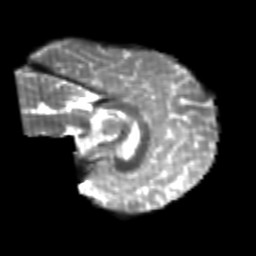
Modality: T2w
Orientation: sagittal
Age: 20
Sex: female
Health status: healthy
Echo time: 0.074 s